Question: I am trying to validate my email address field at client side using jQuery and regular expression but some reason javaScript complaining by syntax error in regular expression as
'''
@((?:[\w-]+\.)*\w[\w-]{0,66})
'''
out of
'''
/^([\w-]+(?:\.[\w-]+)*)@((?:[\w-]+\.)*\w[\w-]{0,66})\.([a-z]{2,6}(?:\.[a-z]{2})?)$/i;
'''
## jQuery Function
'''
$('.emailField').change(function () {
var inputVal = $(this).val();
var emailReg = /^([\w-]+(?:\.[\w-]+)*)@((?:[\w-]+\.)*\w[\w-]{0,66})\.([a-z]{2,6}(?:\.[a-z]{2})?)$/i;
if (!emailReg.test(inputVal)) {
$(this).after('<span class="error error-keyup-7">Invalid Email Format.</span>');
}
});
'''

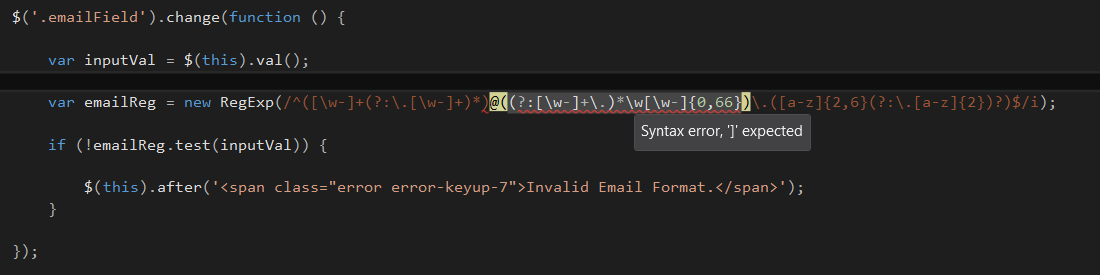
Answer: I have create separate plugin for that and call in my partial view and it worked!
'''
(function ($) {
$.fn.validateEmail = function (_email) {
alert(_email);
var re = /^([\w-]+(?:\.[\w-]+)*)@((?:[\w-]+\.)*\w[\w-]{0,66})\.([a-z]{2,6}(?:\.[a-z]{2})?)$/i;
return re.test(_email);
};
}(jQuery));
'''